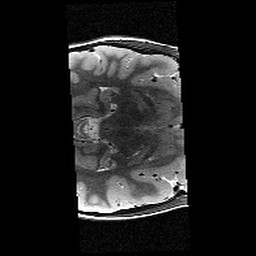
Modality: T2w
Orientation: axial
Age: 9
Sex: female
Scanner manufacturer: siemens
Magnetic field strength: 3 T
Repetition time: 9.23 s
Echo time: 0.067 s